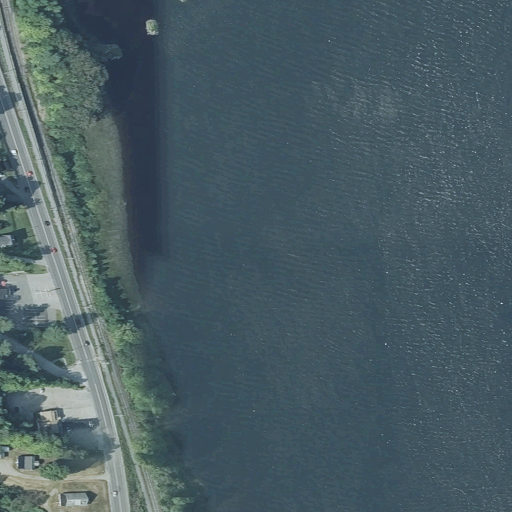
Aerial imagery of bar in Maine named Farmingdale Shoal containing open water, medium intensity development, low intensity development, mixed forest, open development, and high intensity development